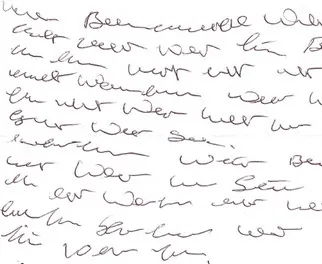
Clinical findings. B: Nonsensical text produced by patient during office visit.
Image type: electrography (ekg)